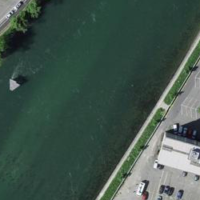
EUNIS habitat code: 15
Species observed at this site:
Centaurea scabiosa